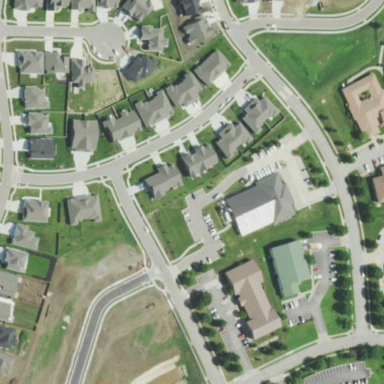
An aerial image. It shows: Residential area consisting of single-family homes.